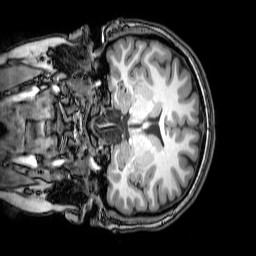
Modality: T1w
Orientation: coronal
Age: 24
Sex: female